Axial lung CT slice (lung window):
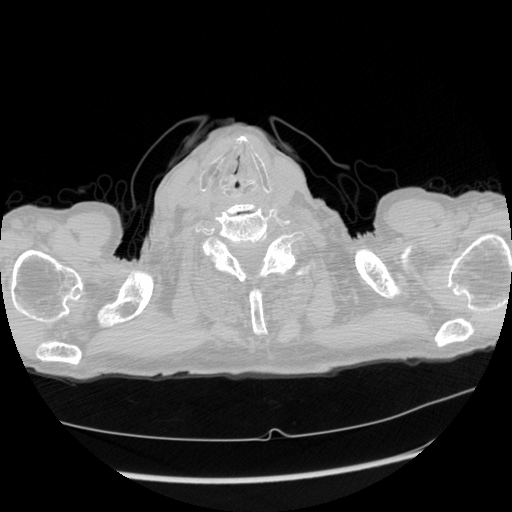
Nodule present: no